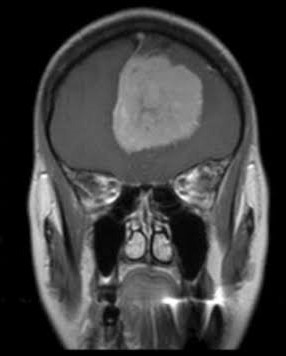
Label: meningioma